Here is a 2-D grayscale rendering of raw rotating-machine vibration samples (signal-to-image). What is the most likely rotor condition (normal, misalignment, unbalance, looseness)?
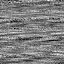
Answer: unbalance